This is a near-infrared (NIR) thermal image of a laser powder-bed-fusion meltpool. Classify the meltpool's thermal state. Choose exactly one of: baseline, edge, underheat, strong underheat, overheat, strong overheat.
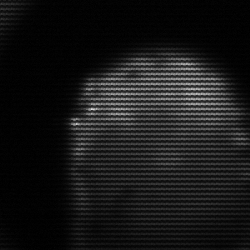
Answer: edge